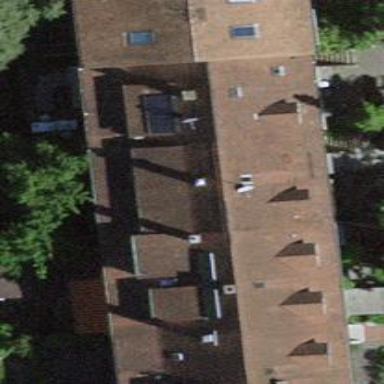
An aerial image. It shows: Terrace building.